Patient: sex M, age 60
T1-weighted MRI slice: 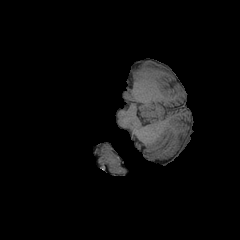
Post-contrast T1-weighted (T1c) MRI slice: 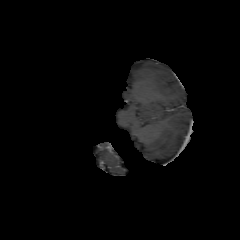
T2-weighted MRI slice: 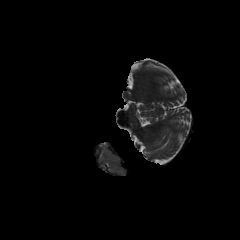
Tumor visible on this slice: no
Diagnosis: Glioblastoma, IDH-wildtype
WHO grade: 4